Interaction volume radius: 5 \u00c5
Interaction volume height: 10 \u00c5
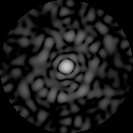
Disorder parameter: 0.8401